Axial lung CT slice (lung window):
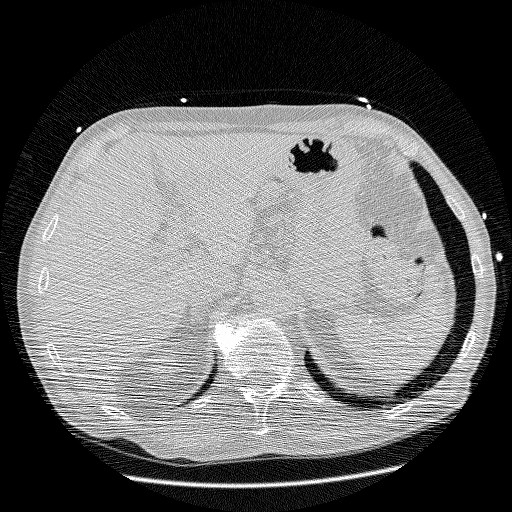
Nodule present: no